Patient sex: M
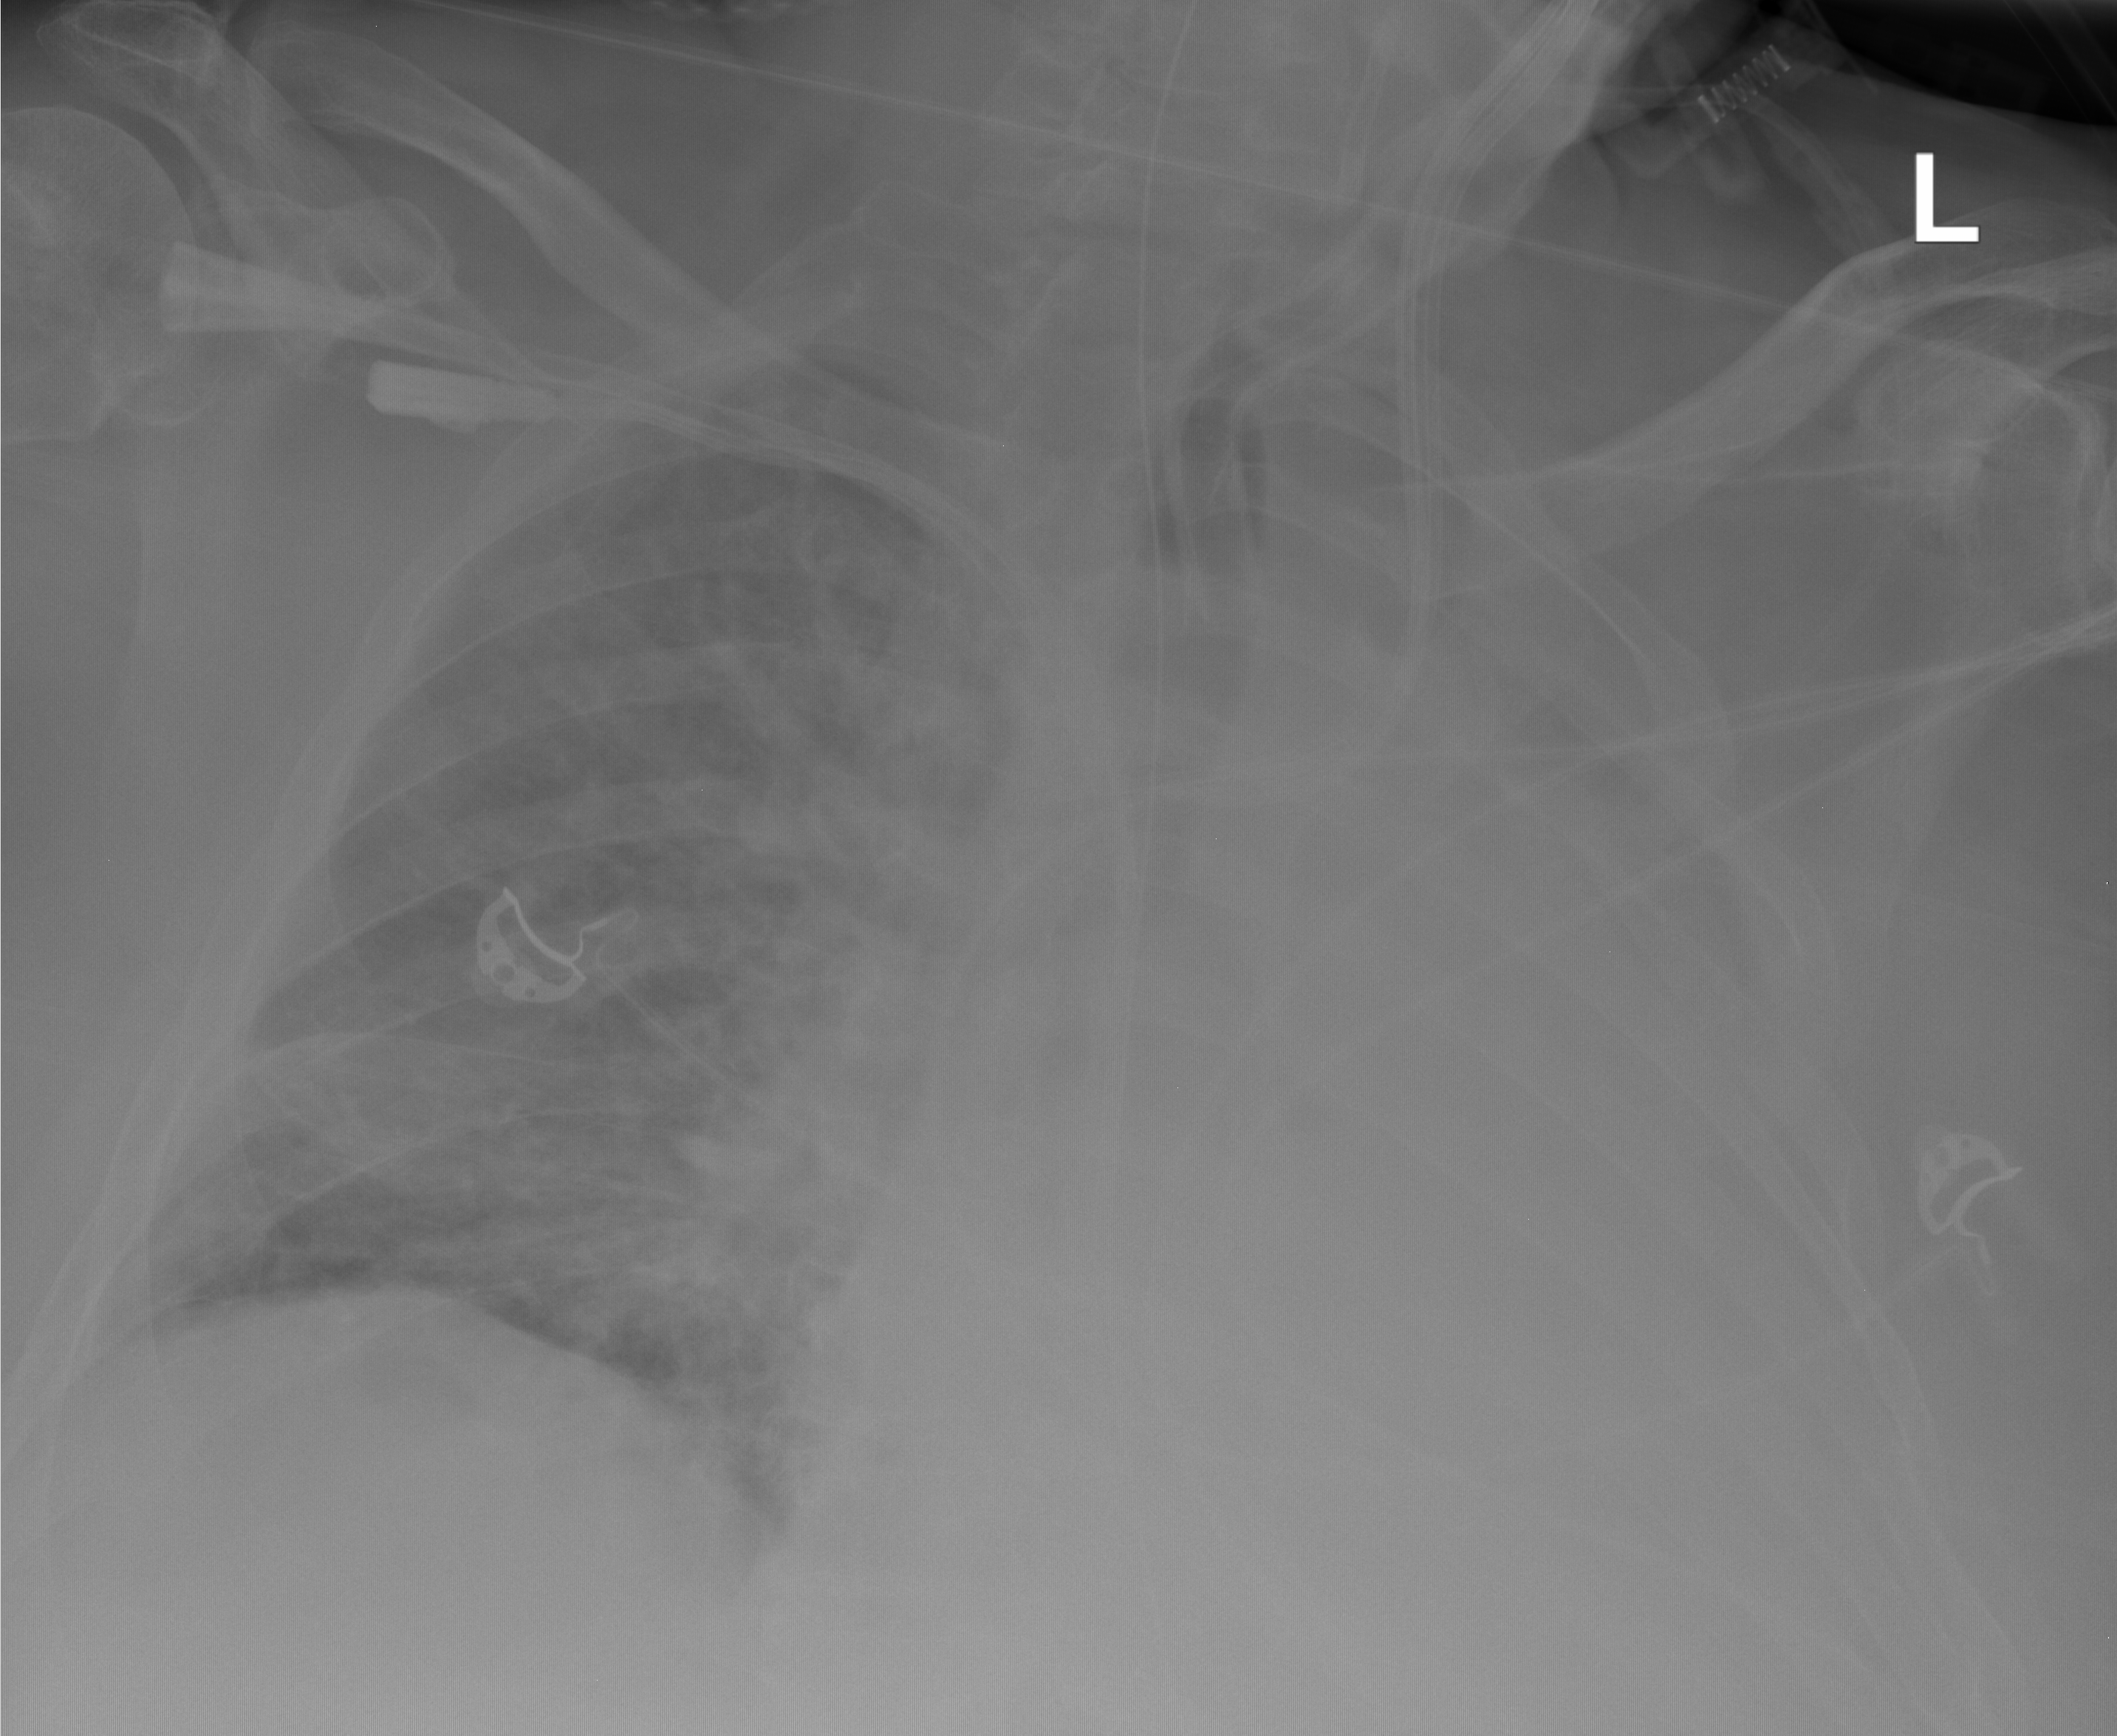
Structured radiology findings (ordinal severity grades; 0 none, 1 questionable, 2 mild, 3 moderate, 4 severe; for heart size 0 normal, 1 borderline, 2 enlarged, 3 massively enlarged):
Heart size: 2
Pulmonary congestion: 2
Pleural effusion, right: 2
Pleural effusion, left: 4
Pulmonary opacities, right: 2
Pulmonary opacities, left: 2
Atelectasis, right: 2
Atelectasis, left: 4